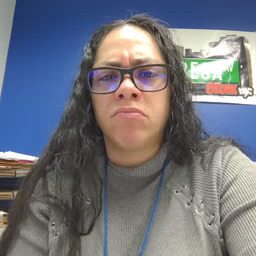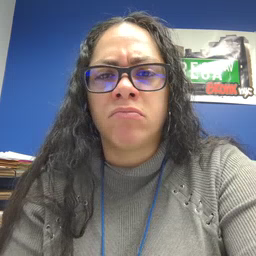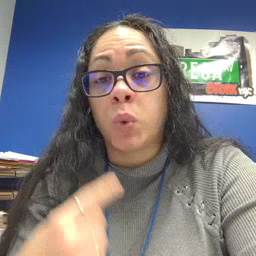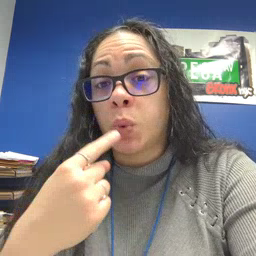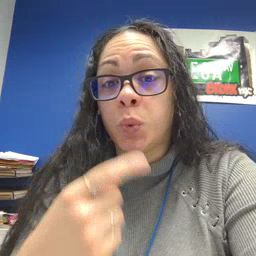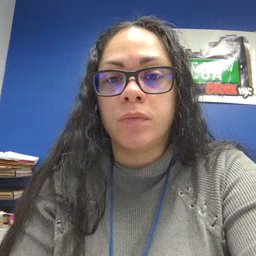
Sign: who